Field crop: maize
Growth stage: 2
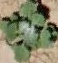
Species: chenopodium